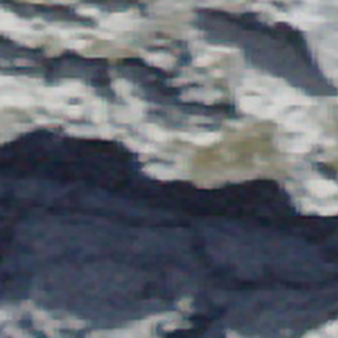
Label: other